Question: ## tl:dr;
I want to consider the 'controller as' approach to simplify my inheritance process however I see some pitfalls around dependency injection and use in directives.
---
### preface
I've been working on a pretty big Angular application for the last 6 months. I come from a more OOP language background but feel I've adapted fairly well to some of the quirkiness of javaScript and Angular.
With an application of this complexity, I think it necessitates architectural solutions. I've elected to have baseController classes that UI controllers can inherit from using the current approach below.
# current approach
All the current UI views/components/etc. are utilizing the as the view model approach, aka. the . I achieved the controller inheritance like so:
NxBaseUiController
'''
var NxBaseUiController = function($scope)
{
$scope.isLoggedIn = function(){}
$scope.doSomethingElse = function(){}
}
'''
Here's a subclass base controller and it's inheritance
NxBaseListUiController
'''
var NxBaseListUiController = function($scope)
{
var NxBaseUiController = require( './NxBaseUiController' )
NxBaseUiController.apply( this, arguments )
NxBaseListUiController .prototype = Object.create( NxBaseUiController.prototype );
$scope.query = require( './QueryModel' ).new()
}
'''
What's crazy about this approach is that I'm having to maintain 2 series of inheritance all while keeping in mind of the existing NG scope inheritance that takes place in the view hierarchy. You can see this in the following UML diagram:

src - <URL>
This all works so far, but moving onto a new section of the app, I want to start looking at the 'Controller As' syntax to see if there can be any simplification of the above approach.
# questions
In all the examples I've seen of the 'controller as' approach, any methods attached are defined on the prototype but rather the actual constructor like so:
'''
function SomeController($scope)
{
this.foo = function(){};
}
'''
The only reason I see attaching to the prototype as being problematic is you lose reference to your injected dependencies.
---
I realize I am coming at this from a very OO approach, however w/ an application of this size, being able to draw upon development patterns like inheritance seems necessary to solve code duplication.
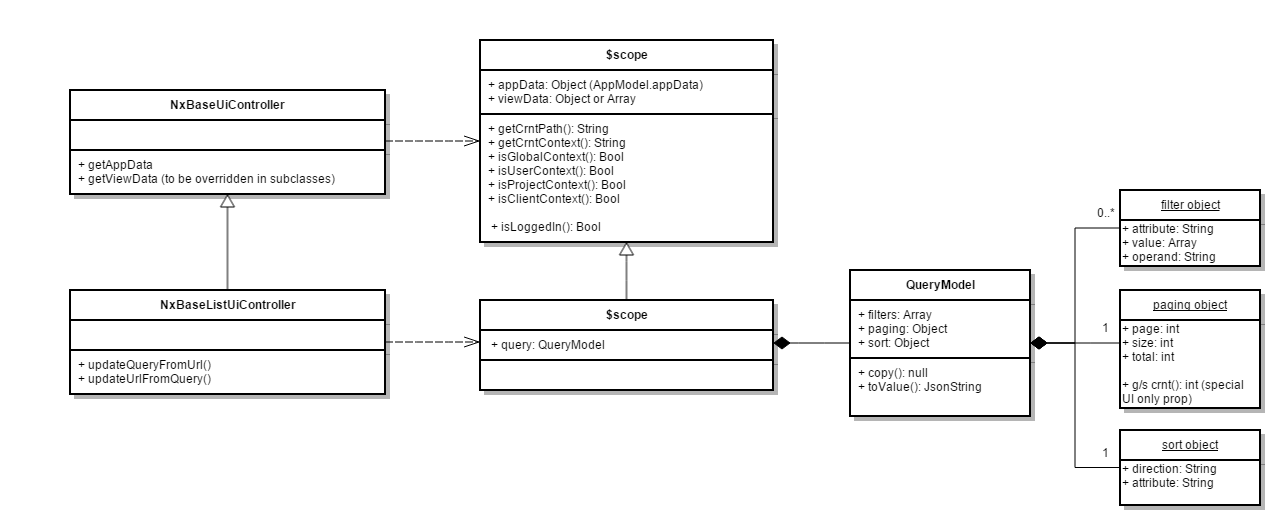
Answer: There is no reason you can't use the prototype so long as you are OK with losing the ability to have actual private data vs having conventionally private data.
Let me explain with code:
'''
function MyClass($http){
var privateData = 123,
$this = this;
$this.getAnswer = function(){
return privateData;
};
}
MyClass.$inject = ['$http'];
'''
In that example you can't actually change 'privateData' once the class has been instantiated.
'''
function MyClass($http){
this._privateData = 123;
this.$http = $http;
}
MyClass.$inject = ['$http'];
MyClass.prototype = {
getAnswer: function(){
return this._privateData;
},
callHome: function(){
var _this = this;
_this.$http.get('/api/stuff')
.success(function(data){
_this.stuff = data;
});
}
};
'''
In that example I am simply using a convention of prefixing my properties with an underscore ('_') to signal that they should be treated as private.
Unless you are building a re-usable library however, this might not be a big deal.
Mind you some of this get's much simpler with ES6, so I would look into something like <URL> if I were you. It might gel a little better with your OO background to write code like this:
'''
//100% valid ES6
class MyClass extends BaseClass {
constructor(something){
super(something, 'foo');
}
someMethod(){
return this.foo;
}
}
'''